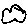
Label: cloud